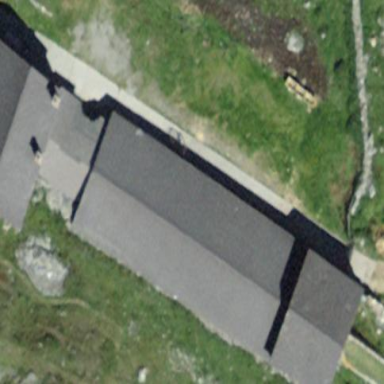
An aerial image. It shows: Building with gabled roof that is colored grey.